Question: I have a search box that users can type in. When the user keys up, the search is performed. There are checks to see the length of text in the search box.
'''
// THE SEARCH STRING IS BEING POPULATED
$SEARCH.SearchString.keyup($SEARCH.utilities.doSearch);
'''
When someone uses ctrl+v to paste text, this works perfect. When someone uses the menu to paste, like in the image below, the search is not performed.
I am not sure of what to call this menu so it's difficult to search for an answer. What event should I have JavaScript listen for when this menu is present and the user selects "Paste"?

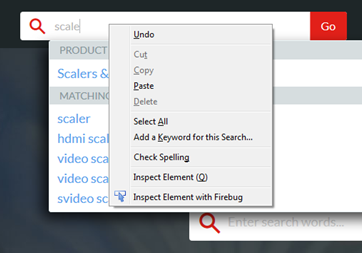
Answer: The 'input' event triggers for both paste and typing, thus could be used in lieu of keyup or keydown and cover both scenarios for user entry in modern browsers.
The caveat is that IE shows support starting in IE9 as well as IE9 has some different behavior issues .
> IE 9 does not fire an input event when the user removes characters
from input filled by keyboard, cut, or drag operations.
'''
$('input').on('input', function(e){
$('body').append('<br>Input event triggered, value = ' + this.value);
});
'''
Reference: <URL>
<URL>